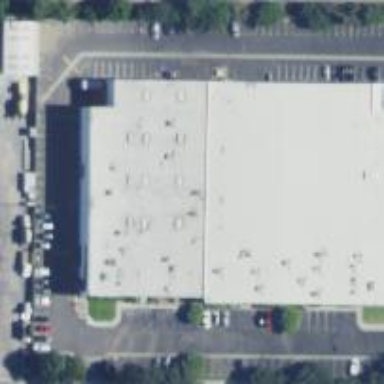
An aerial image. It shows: Commercial area.